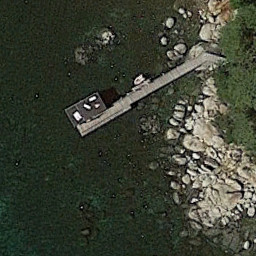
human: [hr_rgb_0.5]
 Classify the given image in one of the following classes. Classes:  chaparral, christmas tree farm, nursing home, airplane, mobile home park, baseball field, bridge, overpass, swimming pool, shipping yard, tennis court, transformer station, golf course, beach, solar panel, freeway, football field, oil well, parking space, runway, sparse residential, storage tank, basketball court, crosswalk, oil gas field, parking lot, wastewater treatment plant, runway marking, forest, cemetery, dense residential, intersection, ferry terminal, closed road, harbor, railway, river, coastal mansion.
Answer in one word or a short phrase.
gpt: ferry terminal